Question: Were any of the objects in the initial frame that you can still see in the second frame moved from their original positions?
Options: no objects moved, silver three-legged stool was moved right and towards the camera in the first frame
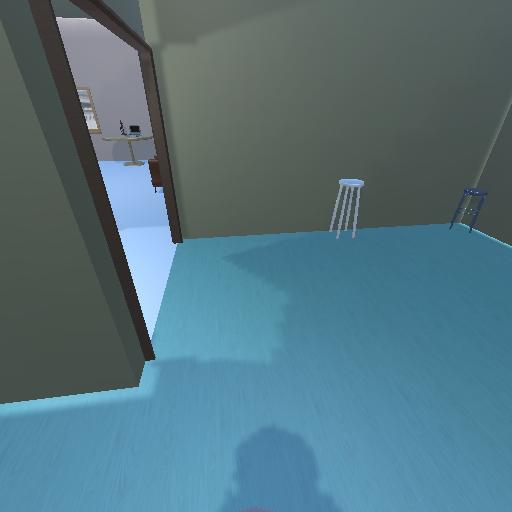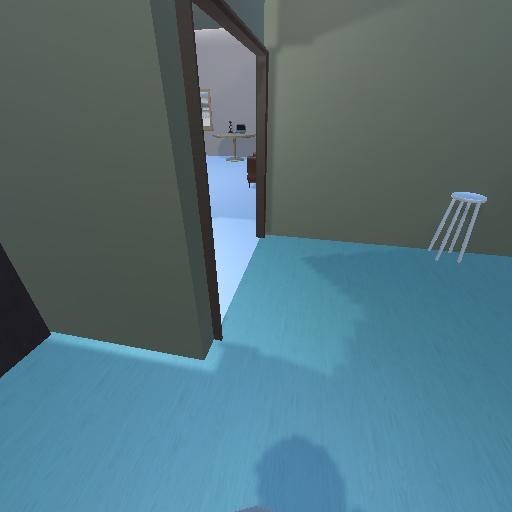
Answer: no objects moved